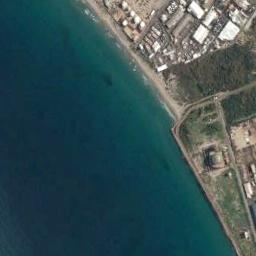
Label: beach